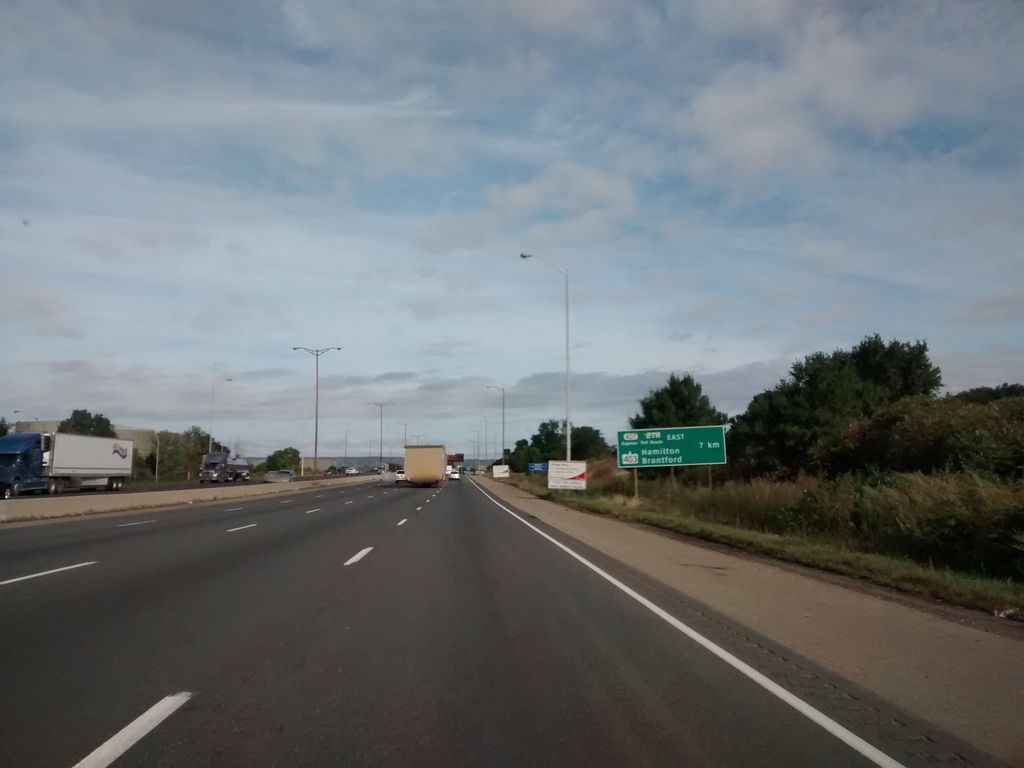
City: hamilton